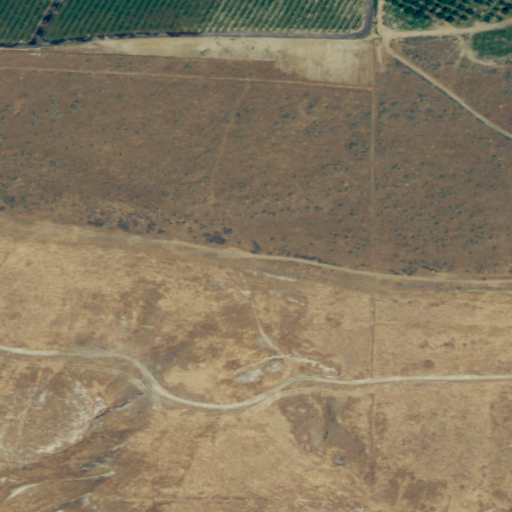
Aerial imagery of mountain in Washington named Snipes Mountain containing shrub, open development, grassland, cultivated crops, low intensity development, and medium intensity development